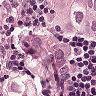
Metastatic tissue present: yes